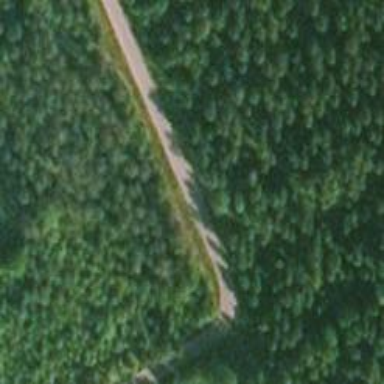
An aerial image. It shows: Track road with excellent trail visibility.